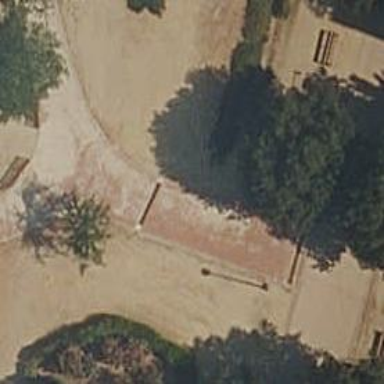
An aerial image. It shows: Footway with concrete surface.